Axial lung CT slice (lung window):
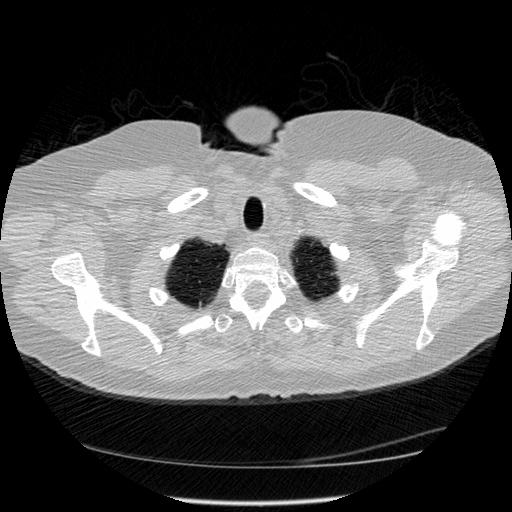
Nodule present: no